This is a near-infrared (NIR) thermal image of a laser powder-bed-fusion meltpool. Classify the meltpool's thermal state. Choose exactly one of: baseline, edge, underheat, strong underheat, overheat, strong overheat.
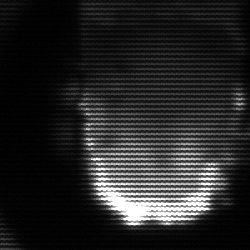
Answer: baseline